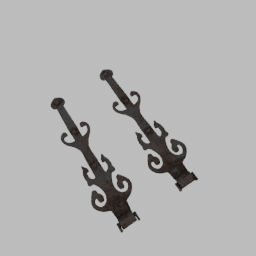
Label: mechanical